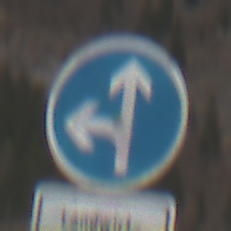
Verkehrszeichen: VorgeschriebeneFahrtrichtungGeradeausOderLinks
Zusatzzeichen unten: BesondereFahrzeugeUndTransportgueter6
Umgebung: Outdoor, Nature
Tageszeit: MorningAfternoon
Wetter: PartlyCloudy
Licht: Natural
Jahreszeit: NotSpecified
Kontrast: HighContrast